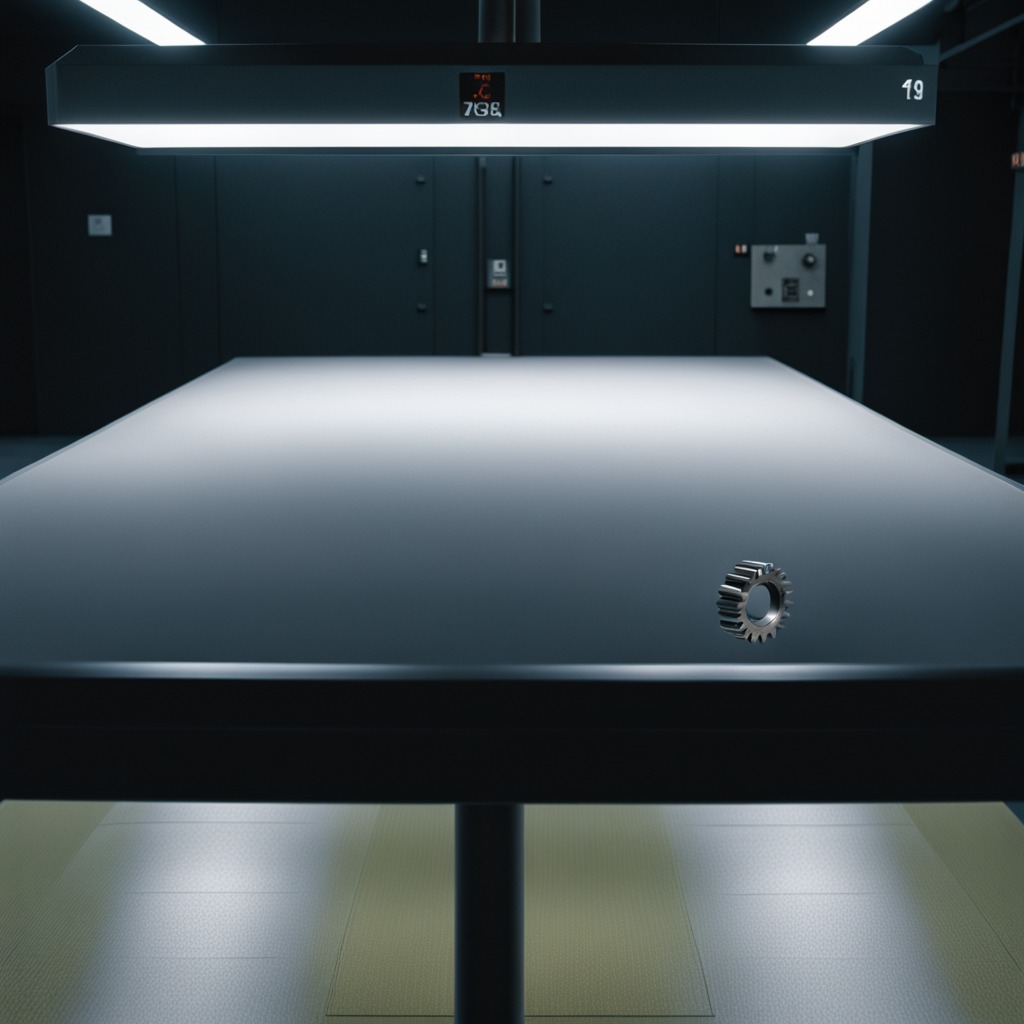
A steel gear with teeth lies on the clean empty table in a railway signal maintenance room.